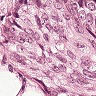
Metastatic tissue present: yes